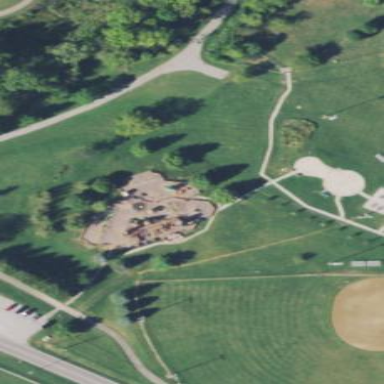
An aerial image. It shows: Playground area with ground surface.